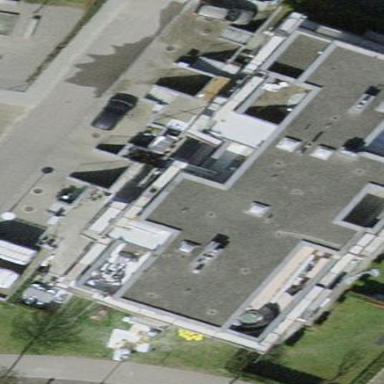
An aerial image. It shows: Building with apartments and flat roof.